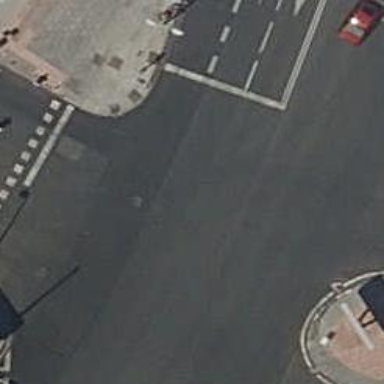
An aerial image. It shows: Road with traffic signals.